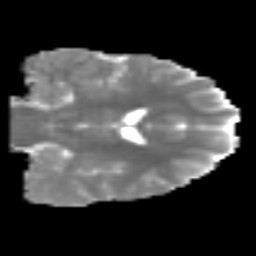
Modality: MD
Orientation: coronal
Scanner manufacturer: siemens
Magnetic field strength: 3 T
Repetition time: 4.6 s
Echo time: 0.085 s